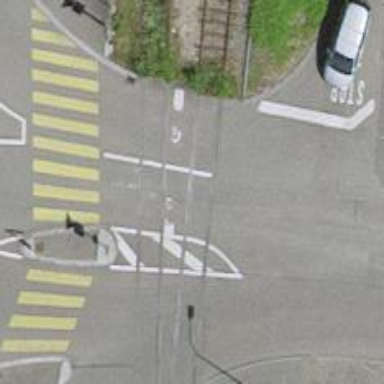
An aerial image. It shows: Level crossing along the railway.